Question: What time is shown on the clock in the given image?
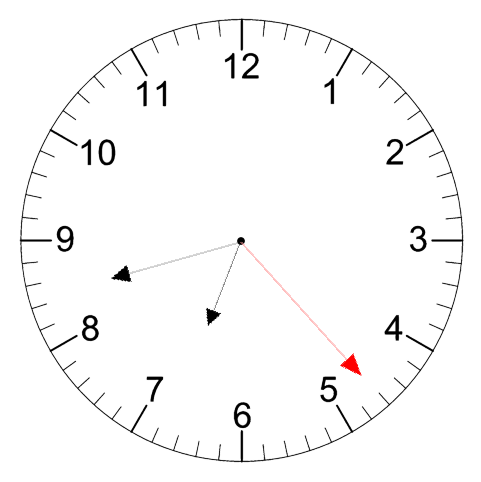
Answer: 06:42:23